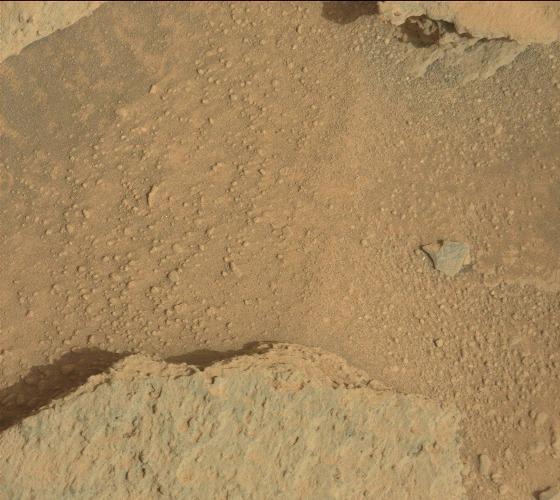
Terrain classes present: Bedrock, Gravel / Sand / Soil, Rock, Shadow